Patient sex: M
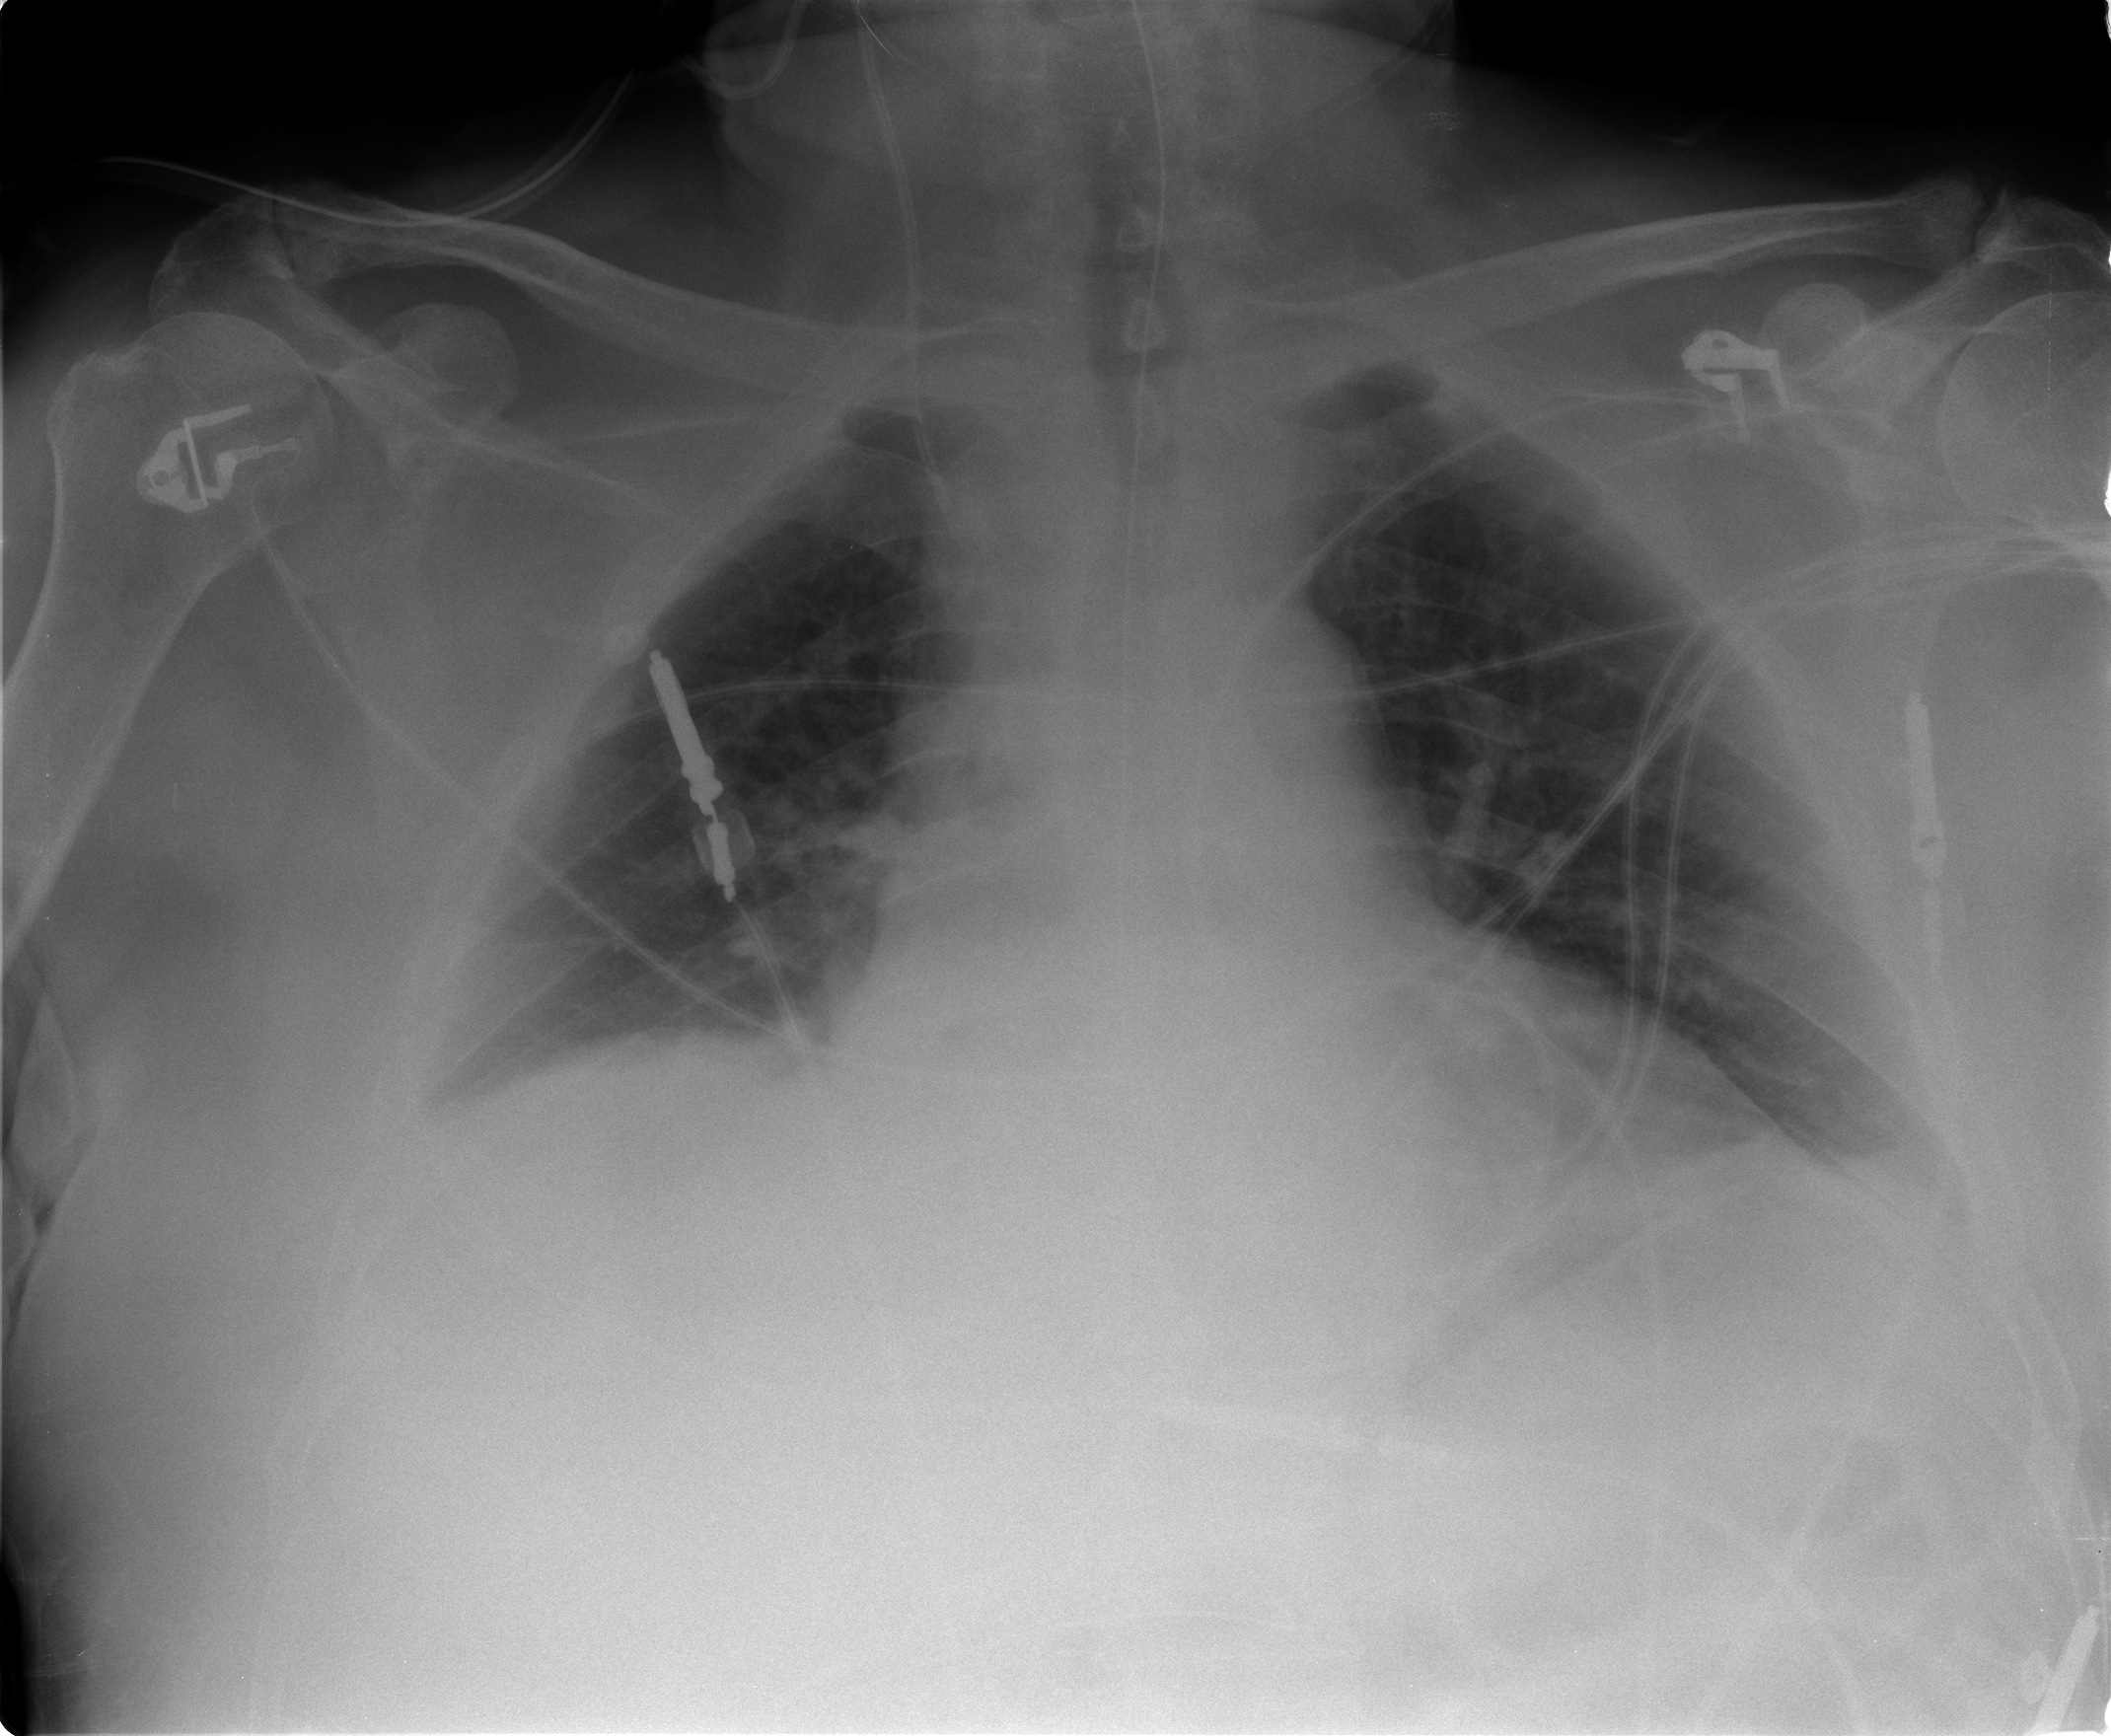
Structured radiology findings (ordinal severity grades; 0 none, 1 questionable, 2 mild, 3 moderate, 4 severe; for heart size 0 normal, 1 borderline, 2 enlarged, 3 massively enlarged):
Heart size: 0
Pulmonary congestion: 0
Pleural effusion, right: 1
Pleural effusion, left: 0
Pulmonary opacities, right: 0
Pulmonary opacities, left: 0
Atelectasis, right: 2
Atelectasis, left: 2